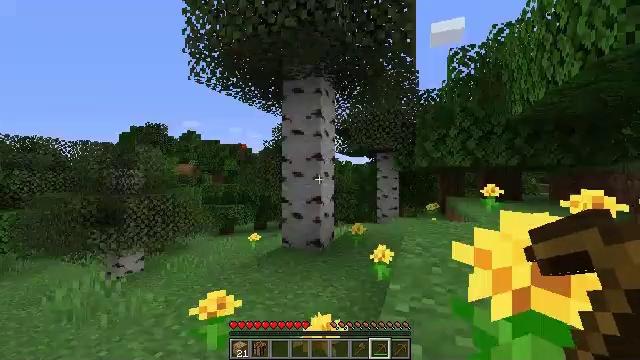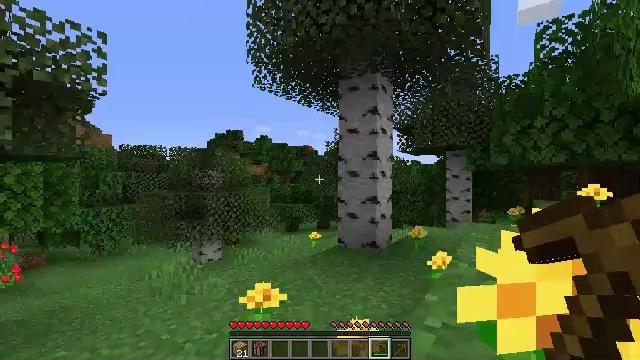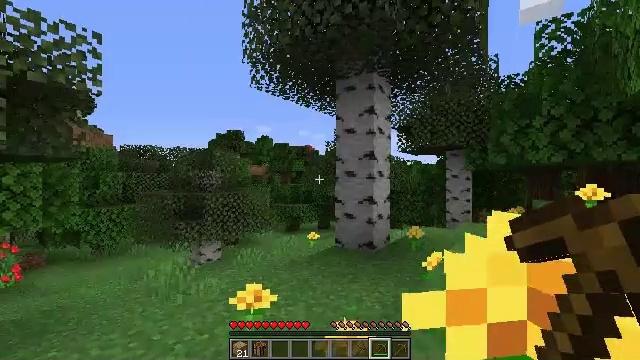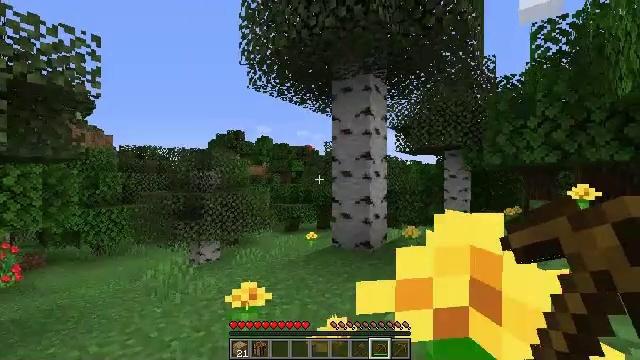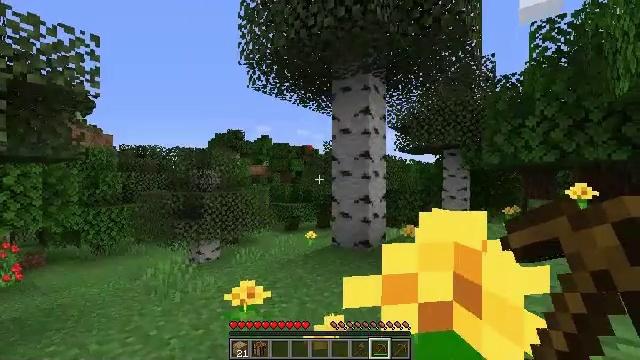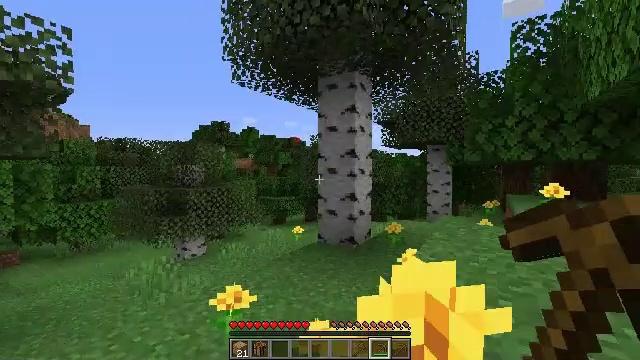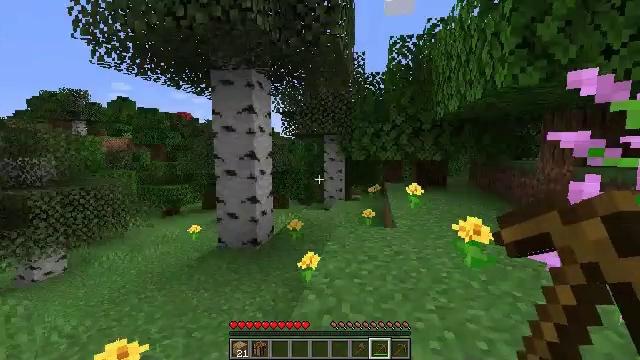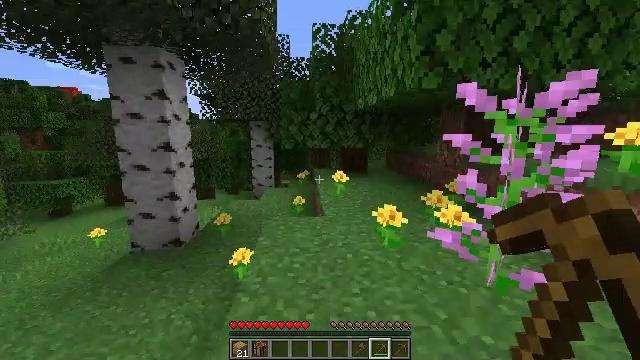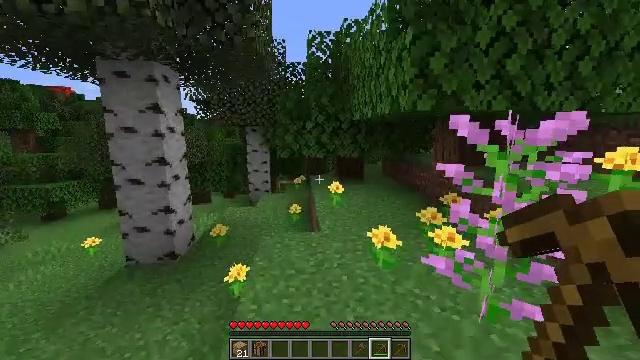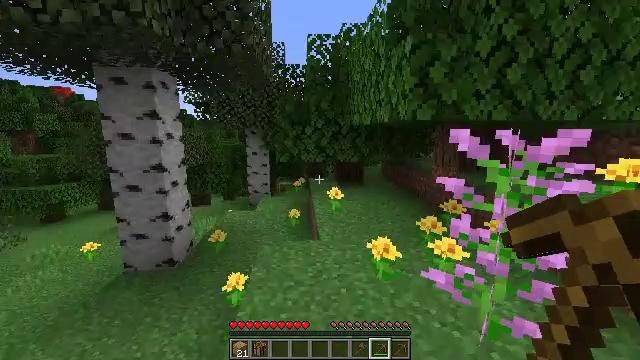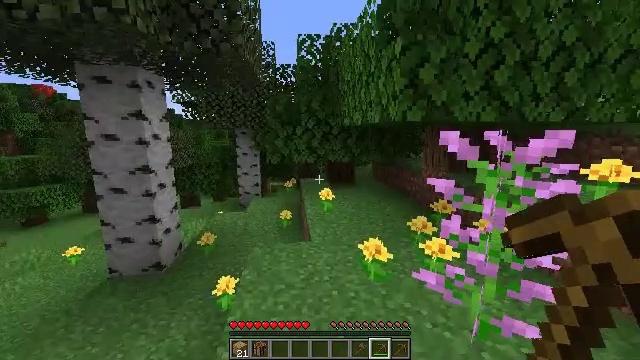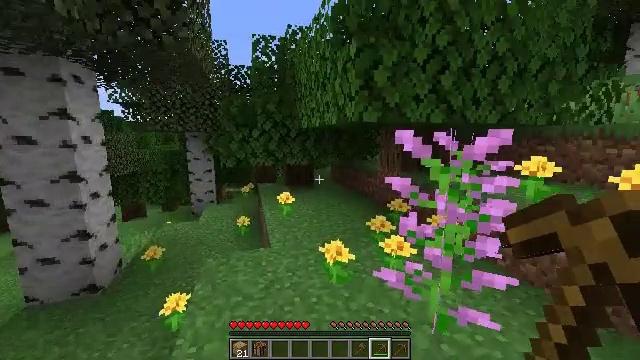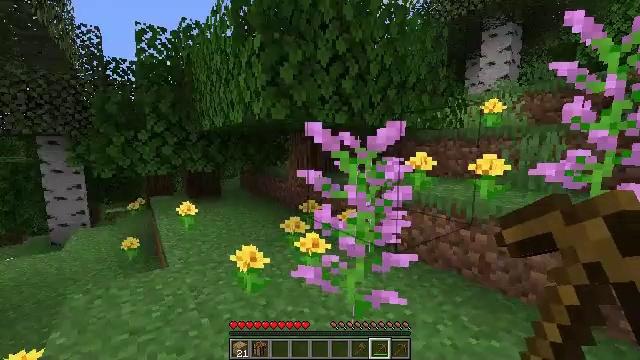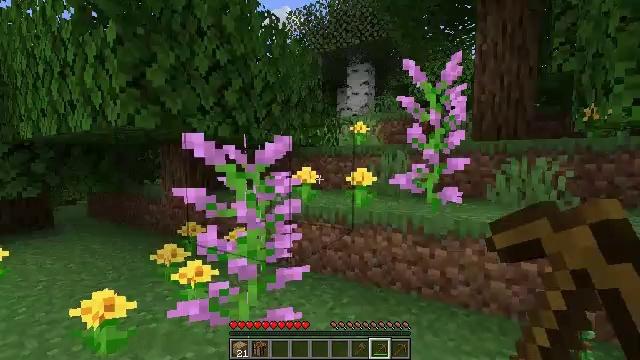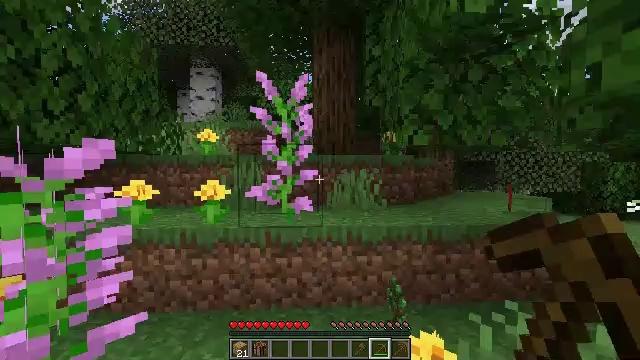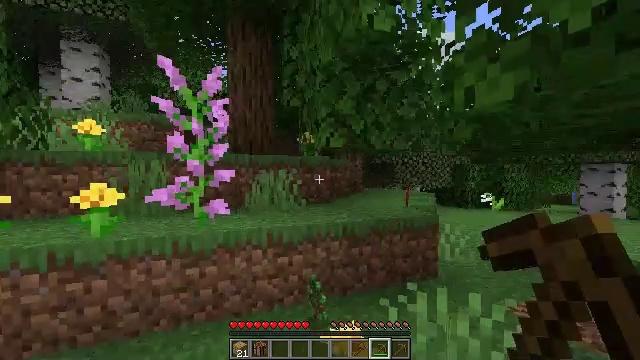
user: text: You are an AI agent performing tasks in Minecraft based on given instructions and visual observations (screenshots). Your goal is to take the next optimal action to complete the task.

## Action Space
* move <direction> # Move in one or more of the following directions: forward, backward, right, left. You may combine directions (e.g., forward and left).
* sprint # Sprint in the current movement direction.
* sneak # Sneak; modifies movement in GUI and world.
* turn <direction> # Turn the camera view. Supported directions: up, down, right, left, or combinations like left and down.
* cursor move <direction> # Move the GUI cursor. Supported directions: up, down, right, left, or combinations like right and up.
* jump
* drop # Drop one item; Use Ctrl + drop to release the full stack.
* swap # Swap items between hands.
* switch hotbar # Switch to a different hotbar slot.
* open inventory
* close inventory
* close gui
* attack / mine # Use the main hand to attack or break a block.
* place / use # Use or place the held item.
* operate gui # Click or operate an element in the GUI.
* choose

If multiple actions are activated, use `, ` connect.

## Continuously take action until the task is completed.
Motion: motion action
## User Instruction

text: Collect birch leaves from the tree.
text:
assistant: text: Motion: move forward and move right, turn left
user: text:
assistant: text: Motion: move forward and move right
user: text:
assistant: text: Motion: move forward and move right
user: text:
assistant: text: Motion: move forward and move right
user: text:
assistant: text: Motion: move forward and move right, turn right and down, jump
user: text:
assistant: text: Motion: move forward, turn right and down, jump
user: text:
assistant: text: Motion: move forward, turn right and down, jump
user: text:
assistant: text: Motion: move forward, jump
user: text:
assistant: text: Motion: move forward, jump
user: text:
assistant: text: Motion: move forward, turn right
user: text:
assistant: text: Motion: move forward, turn right
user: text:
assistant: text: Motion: move forward, turn right and up
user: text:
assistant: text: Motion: move forward, turn right and up
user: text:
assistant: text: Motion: move forward, turn right and up
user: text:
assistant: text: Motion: move forward, turn right
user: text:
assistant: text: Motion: move forward, turn right
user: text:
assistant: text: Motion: move forward, turn right
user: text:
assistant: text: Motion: move forward
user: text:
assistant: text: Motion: move forward
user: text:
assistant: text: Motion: move forward
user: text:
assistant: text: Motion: move forward
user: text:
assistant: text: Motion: move forward
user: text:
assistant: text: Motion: move forward
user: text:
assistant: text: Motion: move forward
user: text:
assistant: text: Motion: move forward
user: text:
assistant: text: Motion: move forward
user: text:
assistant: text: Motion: move forward, turn down
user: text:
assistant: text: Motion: move forward, turn down
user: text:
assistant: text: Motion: turn down
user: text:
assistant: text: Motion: turn left and down